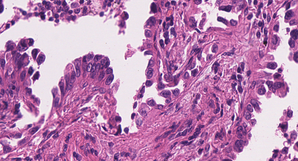
Tumor epithelial tissue: yes
Tumor-associated stroma tissue: yes
Normal tissue: no